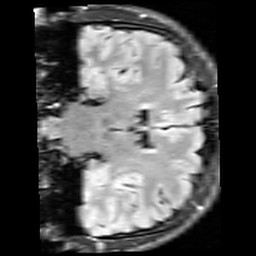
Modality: FLAIR
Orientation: coronal
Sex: male
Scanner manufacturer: siemens
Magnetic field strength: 3 T
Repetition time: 10 s
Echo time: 0.09 s